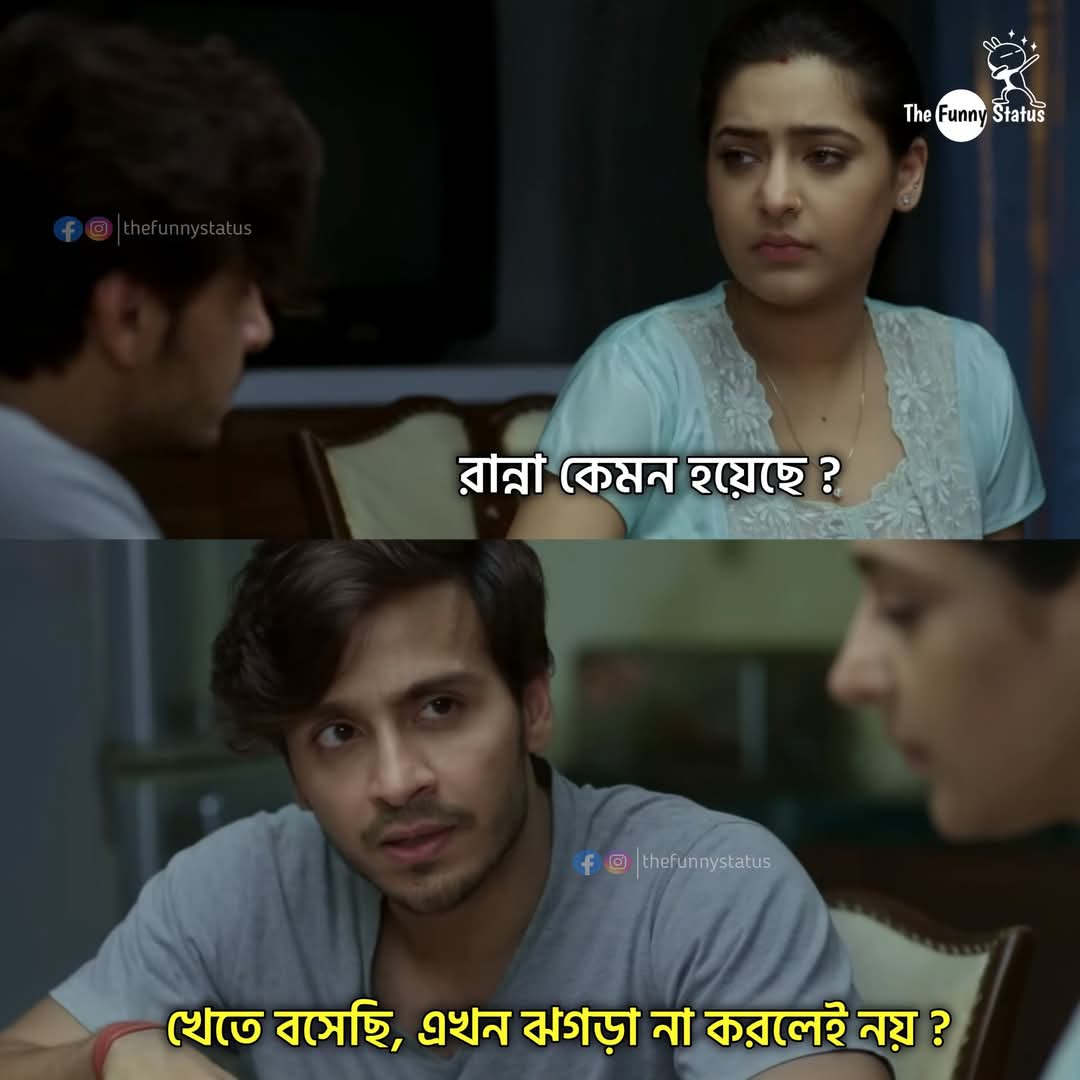
Text: রান্না কেমন হয়েছে?
খেতে বসেছি, এখন ঝগড়া না করলেই নয়?
Label: Non Hate